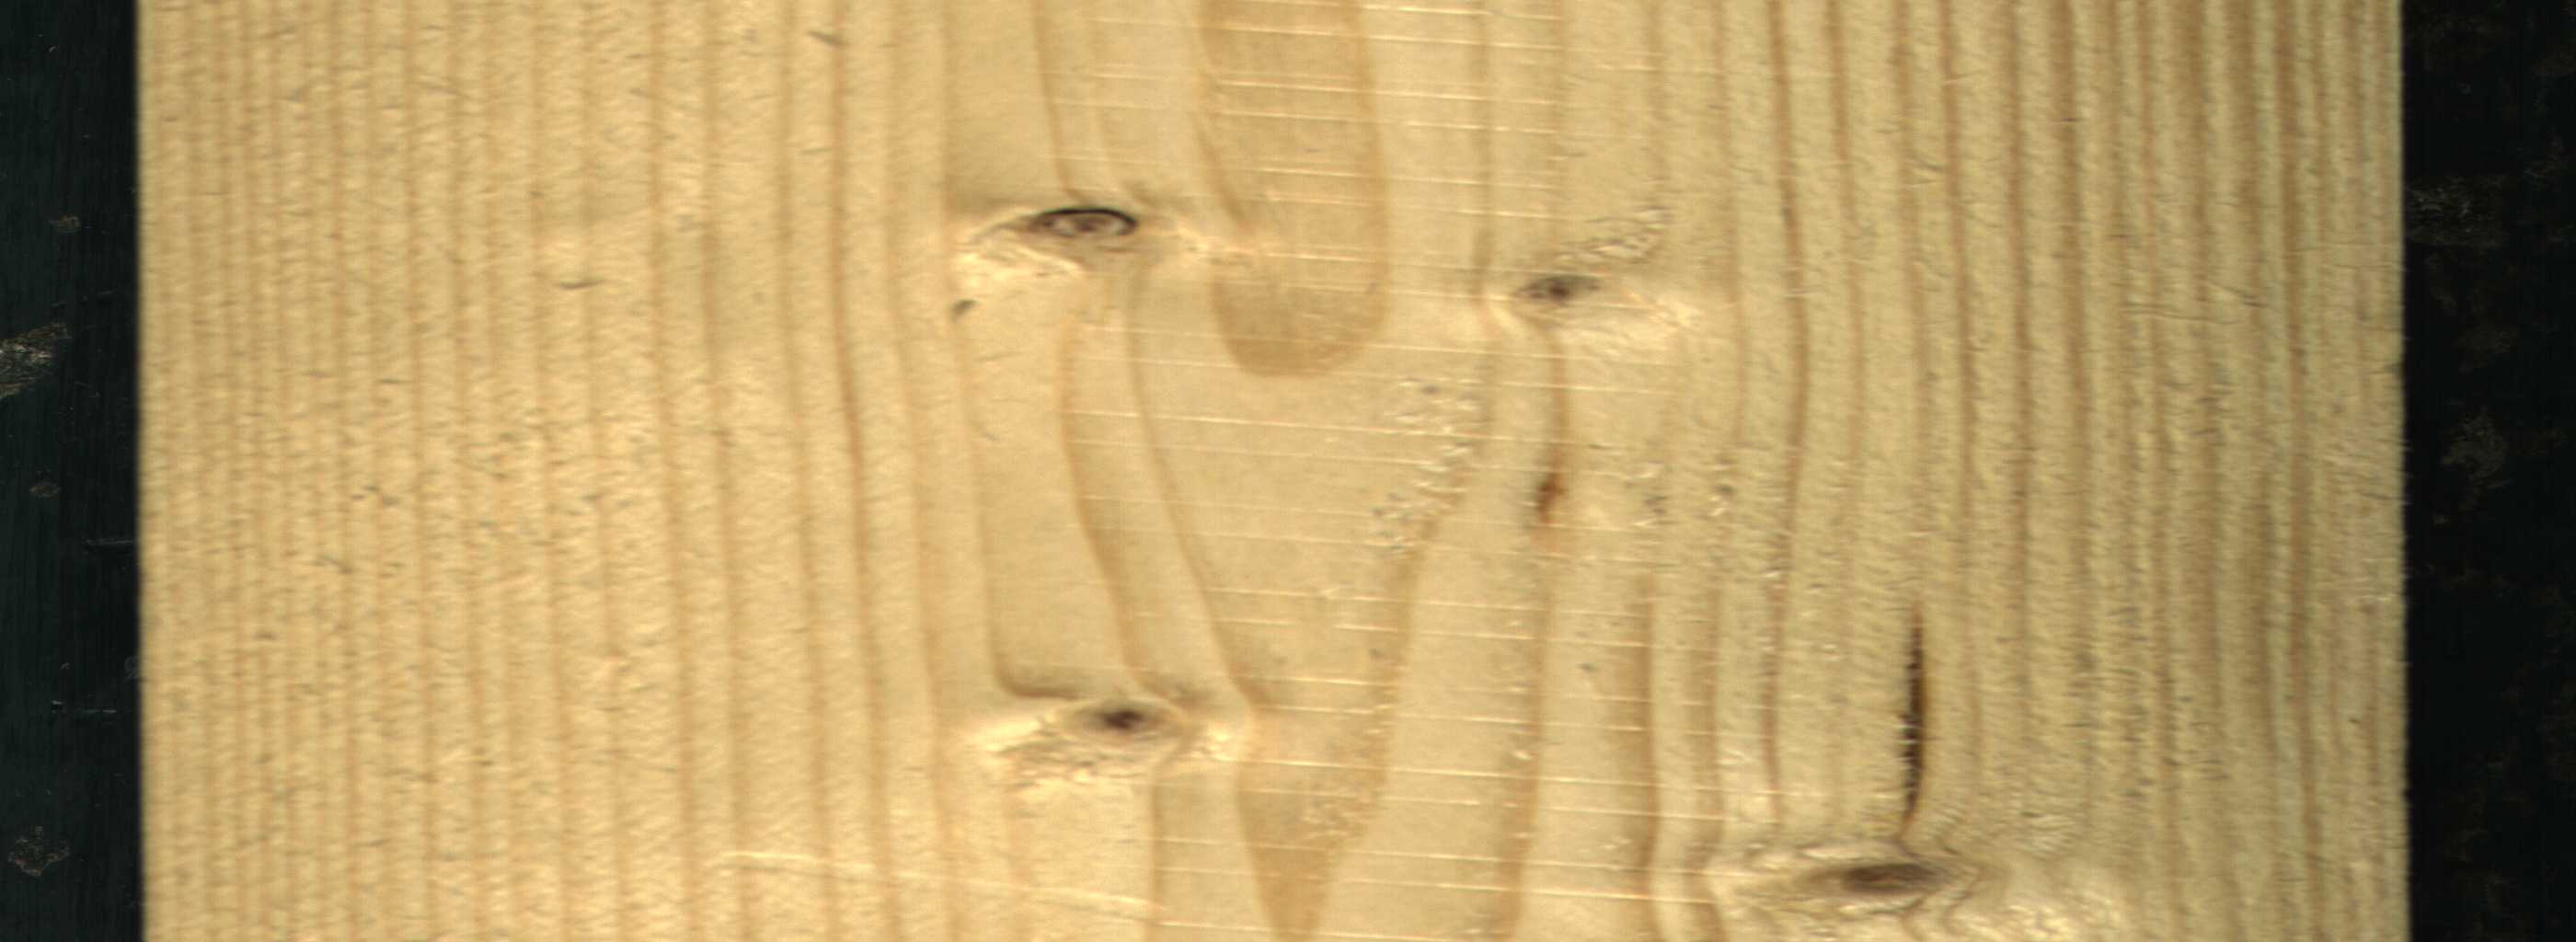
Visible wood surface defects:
resin
Dead_Knot
Live_Knot
Live_Knot
Live_Knot